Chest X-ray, AP view. Patient: 72 years old, sex F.
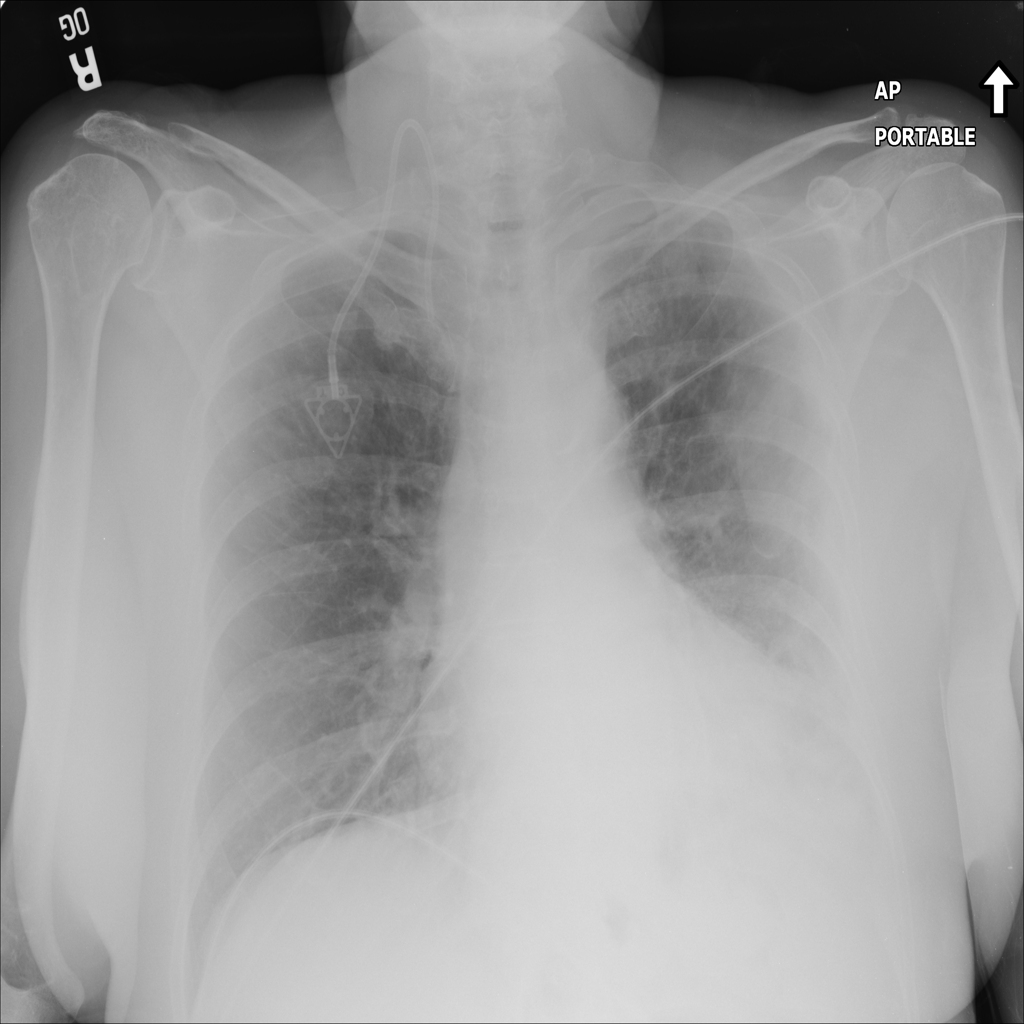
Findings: Pleural_Thickening